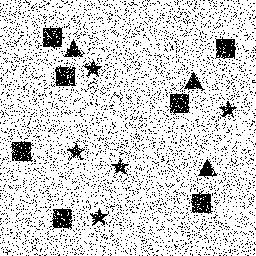
Squares: 7
Triangles: 3
Stars: 5
Total shapes: 15